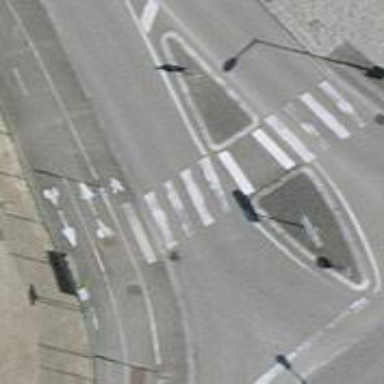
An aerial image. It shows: Marked zebra crossing on the road.